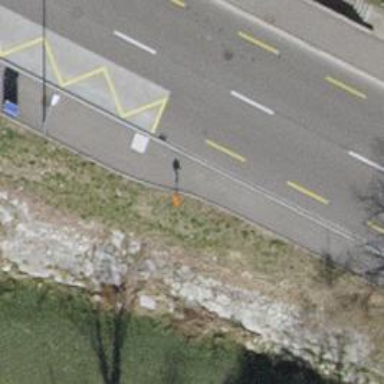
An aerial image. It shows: Aerial orange marker.